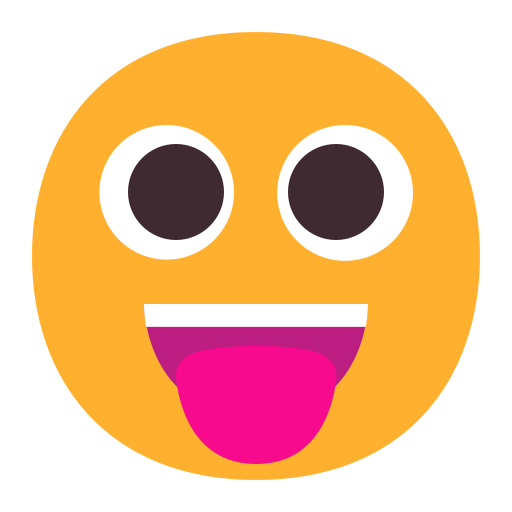
face with tongue flat